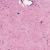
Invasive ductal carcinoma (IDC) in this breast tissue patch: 0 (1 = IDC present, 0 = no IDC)